Question: I have developed ios app
Now, i have submitted app to app store for approval,
In my archive vaidation and distribution is done successfully.
But in my Xcode section
i have selected 'iPhone Developer...' and selected same option for debug and release under code signing identity (See snapshot for more details..)
is it necessary to select in section ??
'Will Apple Reject my App ??'
:
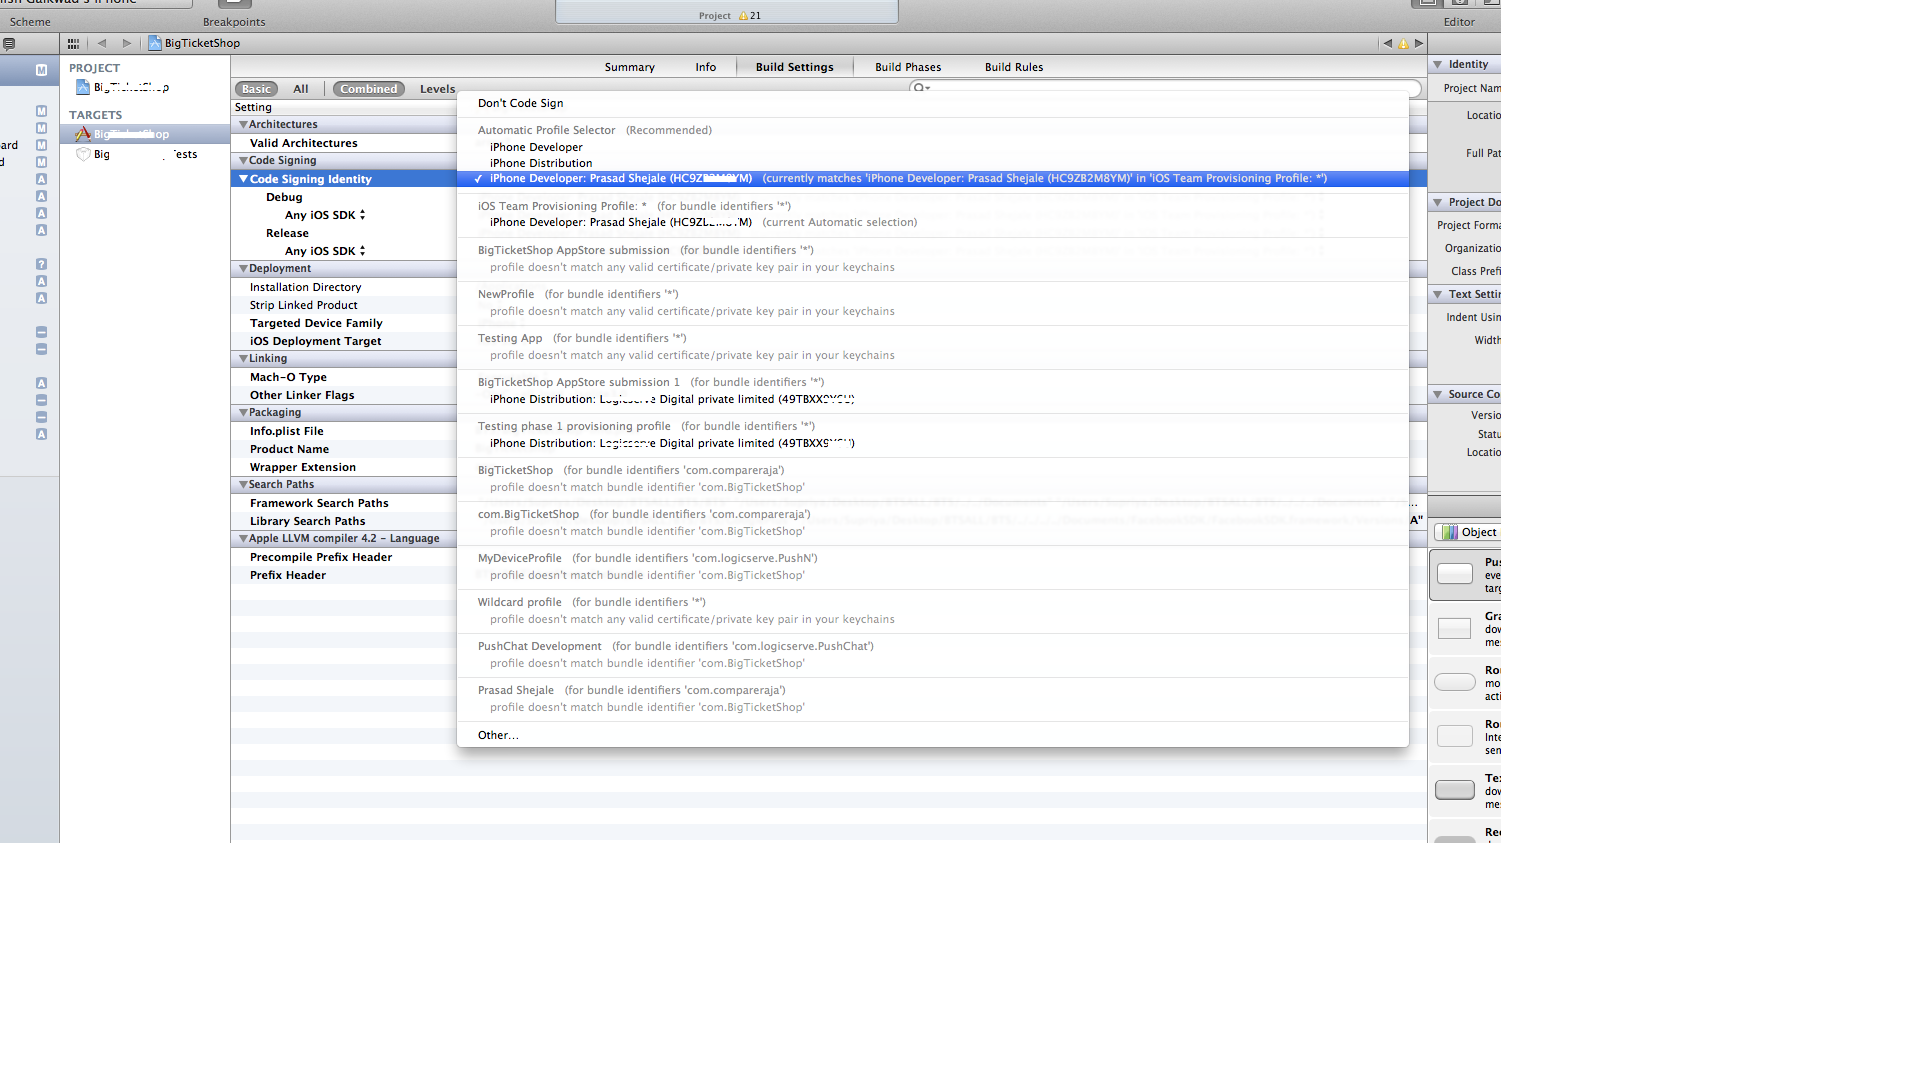
Answer: I would be very surprised if Apple doesnt reject it, in fact their systems should have rejected it and not even allowed it to upload with a developer profile. A distribution profile is required for App Store distribtution. You should probably contact them for details.